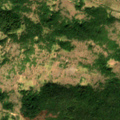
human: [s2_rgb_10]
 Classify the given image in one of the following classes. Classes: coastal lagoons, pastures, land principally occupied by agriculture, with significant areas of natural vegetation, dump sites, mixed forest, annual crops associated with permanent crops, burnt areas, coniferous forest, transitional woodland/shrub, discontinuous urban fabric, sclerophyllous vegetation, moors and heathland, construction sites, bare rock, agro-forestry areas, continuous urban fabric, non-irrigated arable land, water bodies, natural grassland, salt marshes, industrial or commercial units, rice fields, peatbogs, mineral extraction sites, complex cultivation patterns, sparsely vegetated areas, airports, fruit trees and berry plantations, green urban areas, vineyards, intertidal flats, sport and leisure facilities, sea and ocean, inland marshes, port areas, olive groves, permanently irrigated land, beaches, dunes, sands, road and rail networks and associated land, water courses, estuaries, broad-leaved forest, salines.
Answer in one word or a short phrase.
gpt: broad-leaved forest, transitional woodland/shrub